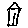
Label: house